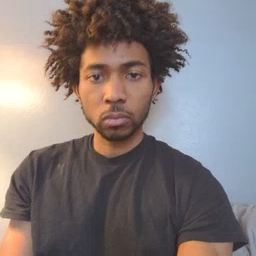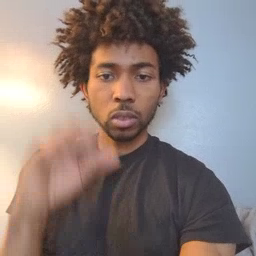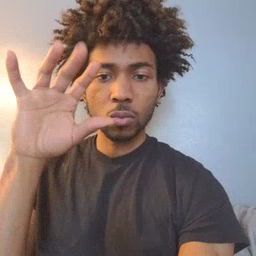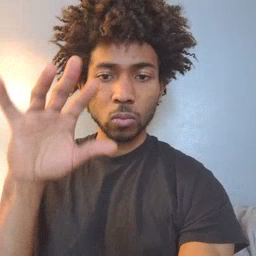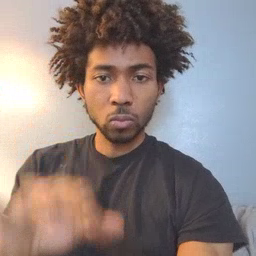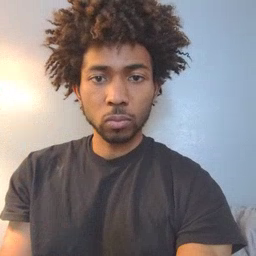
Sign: snow